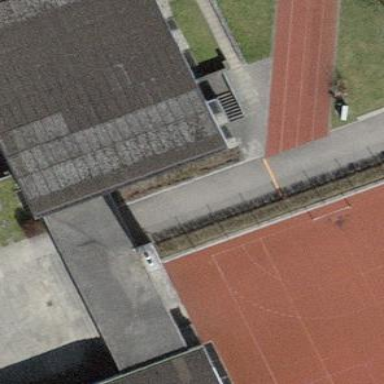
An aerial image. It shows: View of roof of building.